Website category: auto
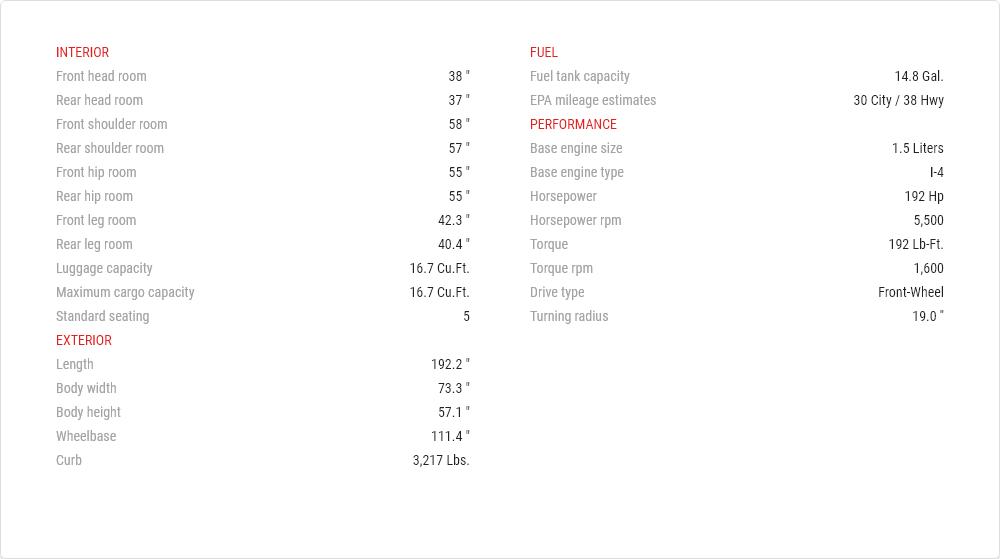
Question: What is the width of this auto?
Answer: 73.3 "

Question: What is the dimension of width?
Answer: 73.3 "

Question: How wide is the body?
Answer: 73.3 "

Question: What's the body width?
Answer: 73.3 "

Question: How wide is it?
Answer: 73.3 "

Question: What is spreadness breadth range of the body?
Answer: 73.3 "

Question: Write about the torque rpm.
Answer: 1,600

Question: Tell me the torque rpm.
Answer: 1,600

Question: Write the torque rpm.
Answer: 1,600

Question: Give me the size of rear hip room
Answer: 55 "

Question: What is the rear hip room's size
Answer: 55 "

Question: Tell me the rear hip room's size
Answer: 55 "

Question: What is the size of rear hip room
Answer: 55 "

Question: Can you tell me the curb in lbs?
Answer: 3,217 lbs.

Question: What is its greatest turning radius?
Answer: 19.0 ''

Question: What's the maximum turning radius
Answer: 19.0 ''

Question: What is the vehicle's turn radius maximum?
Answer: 19.0 ''

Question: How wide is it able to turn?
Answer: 19.0 ''

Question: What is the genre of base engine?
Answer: I-4

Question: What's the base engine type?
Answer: I-4

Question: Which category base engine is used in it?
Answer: I-4

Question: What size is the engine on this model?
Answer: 1.5 liters

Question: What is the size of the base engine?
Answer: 1.5 liters

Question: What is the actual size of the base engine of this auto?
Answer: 1.5 liters

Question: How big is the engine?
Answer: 1.5 liters

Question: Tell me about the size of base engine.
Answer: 1.5 liters

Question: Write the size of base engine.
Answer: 1.5 liters

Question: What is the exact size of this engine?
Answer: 1.5 liters

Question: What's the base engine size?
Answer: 1.5 liters

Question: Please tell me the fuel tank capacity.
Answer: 14.8 gal.

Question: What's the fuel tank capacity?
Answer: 14.8 gal.

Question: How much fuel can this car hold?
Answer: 14.8 gal.

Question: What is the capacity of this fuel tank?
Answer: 14.8 gal.

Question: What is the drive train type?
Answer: front-wheel

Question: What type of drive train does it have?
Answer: front-wheel

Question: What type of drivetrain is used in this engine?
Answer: front-wheel

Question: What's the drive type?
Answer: front-wheel

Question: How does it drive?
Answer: front-wheel

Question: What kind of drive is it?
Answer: front-wheel

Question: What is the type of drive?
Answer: front-wheel

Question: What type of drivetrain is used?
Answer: front-wheel

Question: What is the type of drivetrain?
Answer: front-wheel

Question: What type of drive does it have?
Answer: front-wheel

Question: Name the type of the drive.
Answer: front-wheel

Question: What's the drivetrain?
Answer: front-wheel

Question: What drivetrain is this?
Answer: front-wheel

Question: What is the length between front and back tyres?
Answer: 111.4 "

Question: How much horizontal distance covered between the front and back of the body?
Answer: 111.4 "

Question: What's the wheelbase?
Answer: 111.4 "

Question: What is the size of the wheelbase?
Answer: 111.4 "

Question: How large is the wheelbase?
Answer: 111.4 "

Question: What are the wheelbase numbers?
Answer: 111.4 "

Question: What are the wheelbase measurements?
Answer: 111.4 "

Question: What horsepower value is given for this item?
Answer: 192 hp

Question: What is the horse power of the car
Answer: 192 hp

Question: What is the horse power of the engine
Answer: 192 hp

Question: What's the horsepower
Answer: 192 hp

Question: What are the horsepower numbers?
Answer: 192 hp

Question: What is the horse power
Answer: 192 hp

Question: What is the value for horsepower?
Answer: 192 hp

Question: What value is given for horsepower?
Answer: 192 hp

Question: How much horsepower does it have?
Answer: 192 hp

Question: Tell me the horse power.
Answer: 192 hp

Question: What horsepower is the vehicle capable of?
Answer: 192 hp